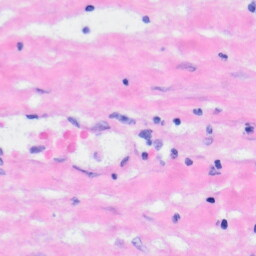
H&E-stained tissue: Liver